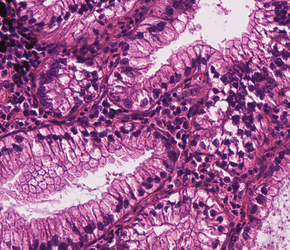
Tumor epithelial tissue: yes
Tumor-associated stroma tissue: yes
Normal tissue: no